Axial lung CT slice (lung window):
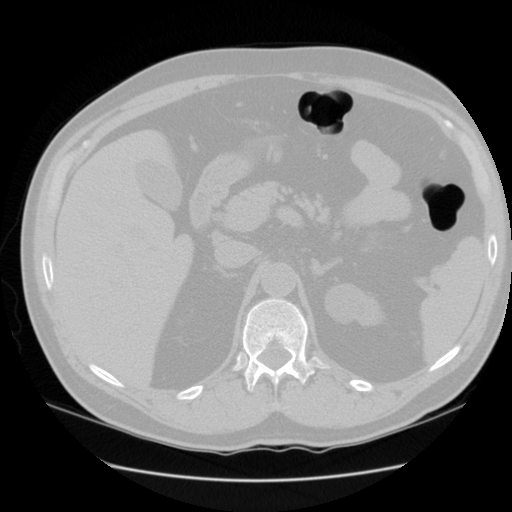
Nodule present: no